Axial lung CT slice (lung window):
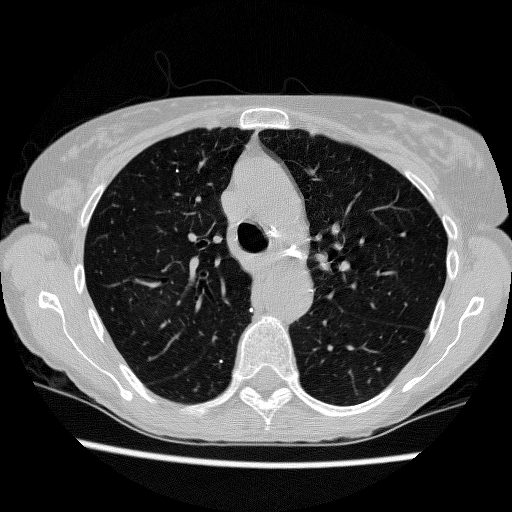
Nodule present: no